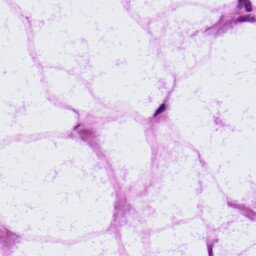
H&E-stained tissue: LymphNode